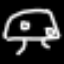
Label: mushroom